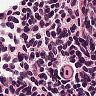
Metastatic tissue present: no